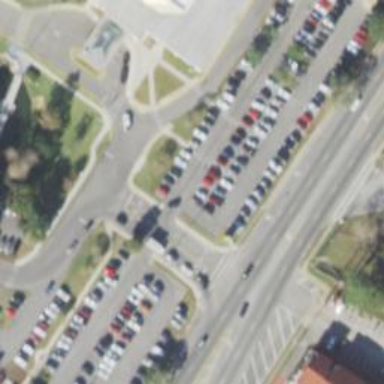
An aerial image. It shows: Parking space is available.